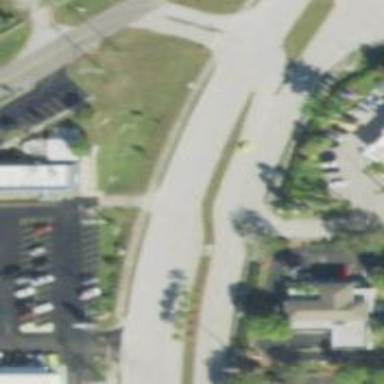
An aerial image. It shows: Footway with asphalt surface and crossing.